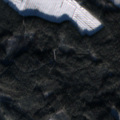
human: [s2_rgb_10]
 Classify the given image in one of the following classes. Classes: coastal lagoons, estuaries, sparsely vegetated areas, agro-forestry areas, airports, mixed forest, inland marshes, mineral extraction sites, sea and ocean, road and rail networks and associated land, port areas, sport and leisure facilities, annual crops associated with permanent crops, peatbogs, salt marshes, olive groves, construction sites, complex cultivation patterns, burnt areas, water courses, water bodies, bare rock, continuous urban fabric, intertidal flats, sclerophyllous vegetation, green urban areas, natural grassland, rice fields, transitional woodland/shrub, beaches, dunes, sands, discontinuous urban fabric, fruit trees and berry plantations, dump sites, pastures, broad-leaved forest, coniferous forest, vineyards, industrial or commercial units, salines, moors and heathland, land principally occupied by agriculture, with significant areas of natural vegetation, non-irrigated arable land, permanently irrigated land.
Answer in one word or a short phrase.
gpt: non-irrigated arable land, coniferous forest, transitional woodland/shrub, peatbogs